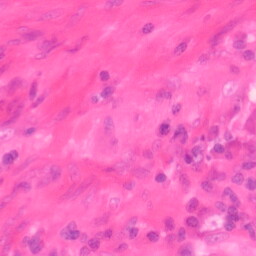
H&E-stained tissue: Colon